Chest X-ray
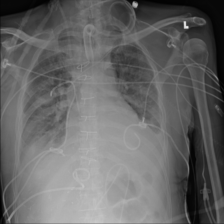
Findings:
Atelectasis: negative
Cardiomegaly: negative
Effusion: positive
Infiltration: positive
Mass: negative
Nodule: negative
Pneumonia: negative
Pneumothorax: negative
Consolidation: negative
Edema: negative
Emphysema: negative
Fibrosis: negative
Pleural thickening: negative
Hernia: negative